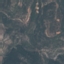
Land use / land cover: HerbaceousVegetation